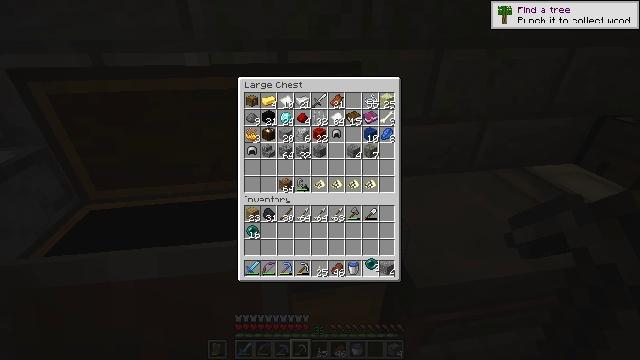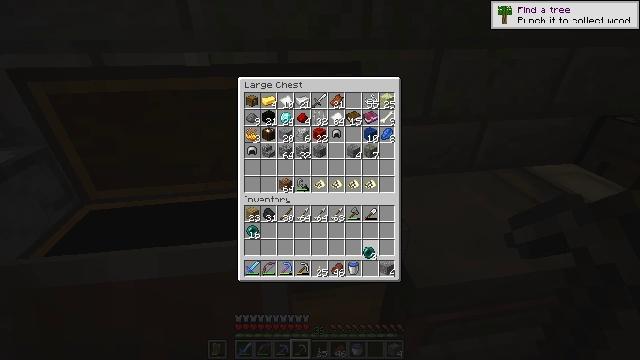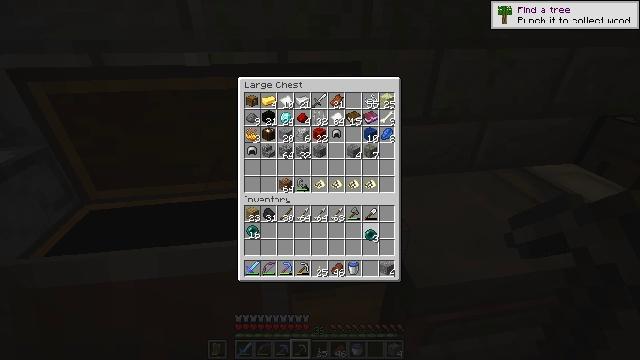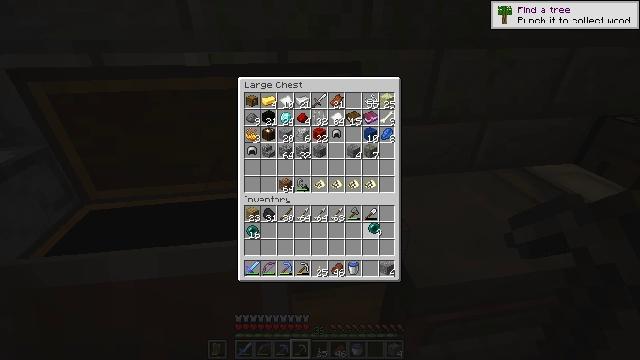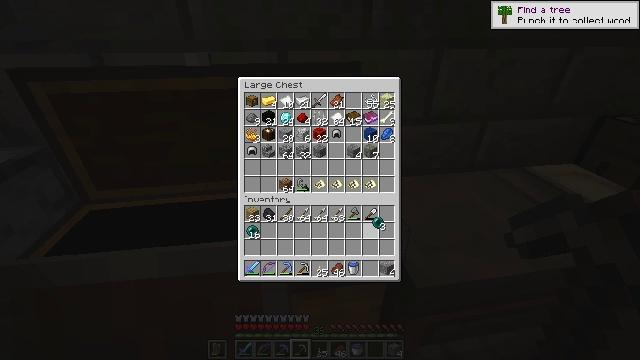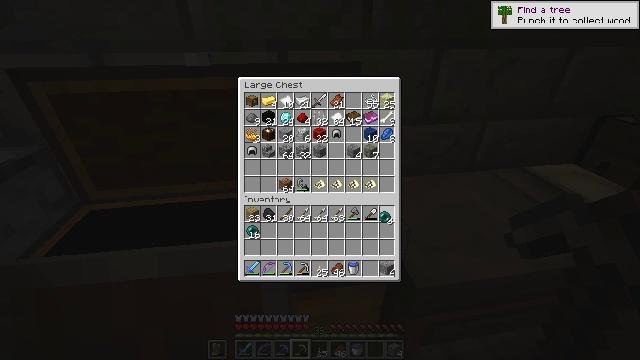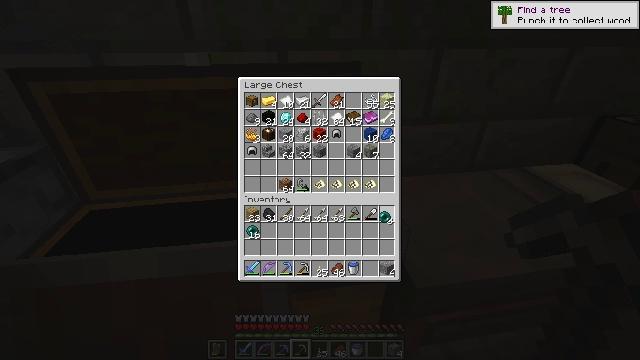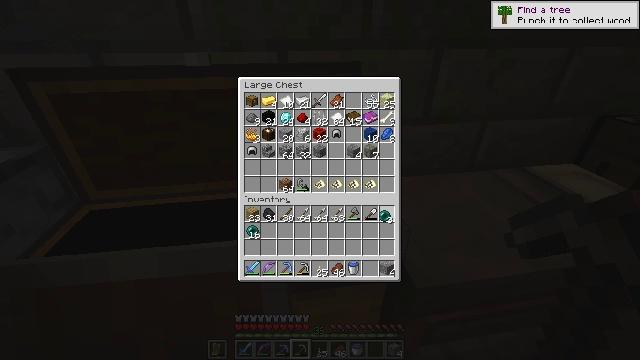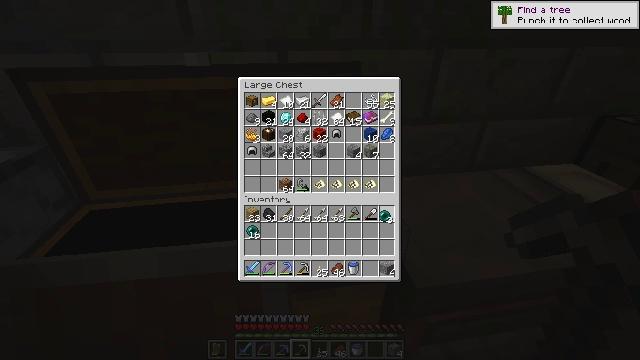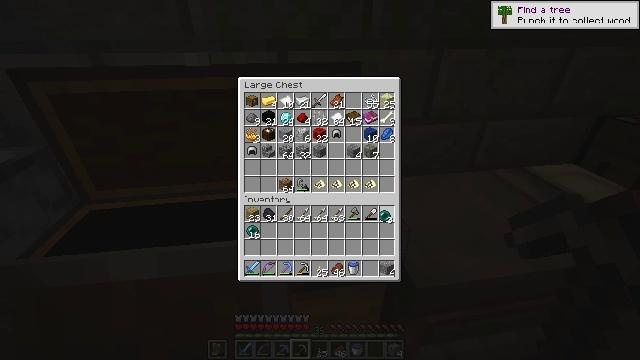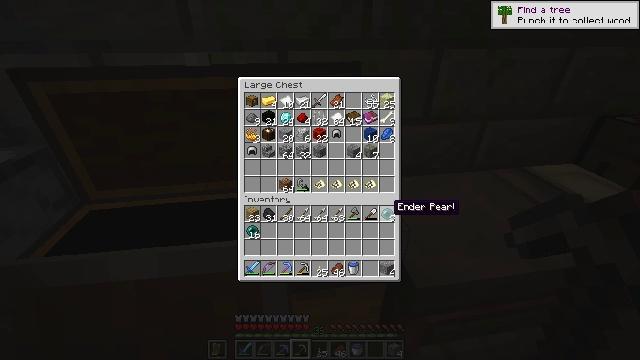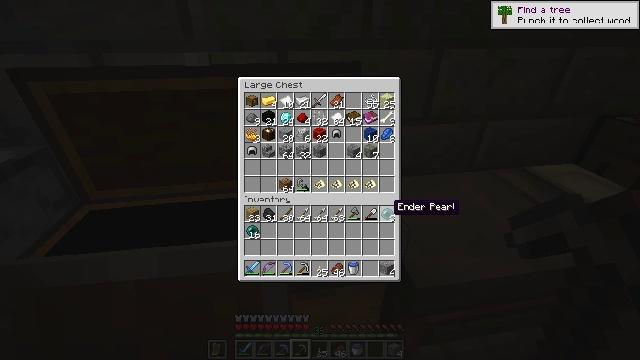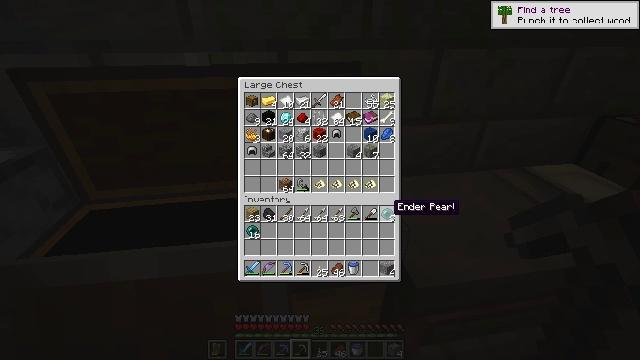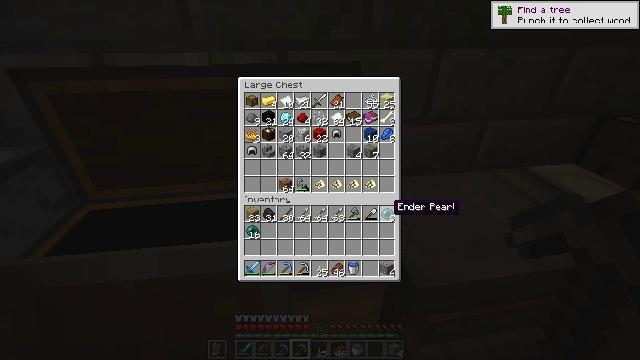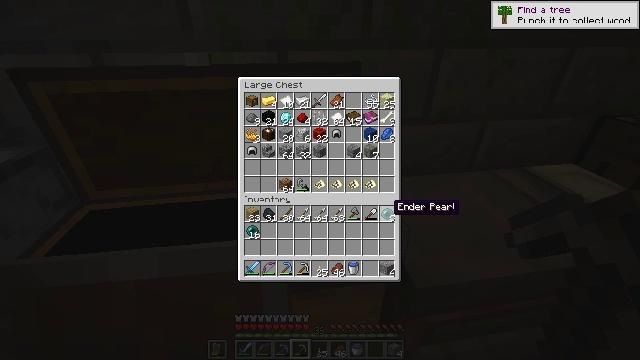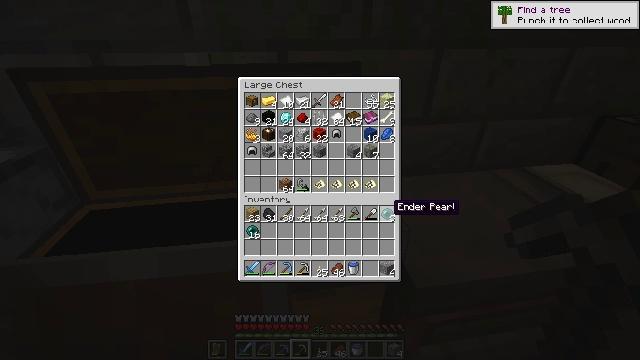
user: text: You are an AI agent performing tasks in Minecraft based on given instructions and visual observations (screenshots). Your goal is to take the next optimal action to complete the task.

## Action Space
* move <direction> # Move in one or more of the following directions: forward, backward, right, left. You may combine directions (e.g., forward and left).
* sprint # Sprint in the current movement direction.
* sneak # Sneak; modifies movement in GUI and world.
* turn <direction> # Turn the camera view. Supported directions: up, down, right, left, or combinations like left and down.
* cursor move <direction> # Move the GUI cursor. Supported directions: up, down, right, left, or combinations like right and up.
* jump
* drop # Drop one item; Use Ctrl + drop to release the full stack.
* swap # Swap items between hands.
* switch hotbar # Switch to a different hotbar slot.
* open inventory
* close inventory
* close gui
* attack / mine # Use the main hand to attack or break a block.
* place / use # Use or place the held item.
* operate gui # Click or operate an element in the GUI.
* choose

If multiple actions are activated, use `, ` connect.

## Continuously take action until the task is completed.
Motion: motion action
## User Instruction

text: craft item air
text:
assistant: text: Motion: cursor move up
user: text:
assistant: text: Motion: cursor move up
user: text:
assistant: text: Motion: cursor move up
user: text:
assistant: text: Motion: no_op
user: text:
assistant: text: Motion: cursor move right
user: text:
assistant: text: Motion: no_op
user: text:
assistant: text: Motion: no_op
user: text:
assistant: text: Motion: operate gui
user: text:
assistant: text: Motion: operate gui
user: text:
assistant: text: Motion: no_op
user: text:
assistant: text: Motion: no_op
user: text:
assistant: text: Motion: no_op
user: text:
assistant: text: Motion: no_op
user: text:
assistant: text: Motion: no_op
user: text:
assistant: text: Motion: no_op
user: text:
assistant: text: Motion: no_op
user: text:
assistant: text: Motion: no_op
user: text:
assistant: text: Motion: cursor move down
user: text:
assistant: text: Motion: cursor move down
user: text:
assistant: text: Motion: no_op
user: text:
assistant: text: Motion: no_op
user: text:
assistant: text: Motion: no_op
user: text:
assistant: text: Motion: no_op
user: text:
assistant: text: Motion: no_op
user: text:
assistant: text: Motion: no_op
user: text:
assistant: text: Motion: no_op
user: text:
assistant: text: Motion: no_op
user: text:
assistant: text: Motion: no_op
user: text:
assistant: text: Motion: no_op
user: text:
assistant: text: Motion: no_op